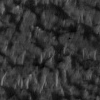
Atmospheric dust classification: not_dusty